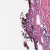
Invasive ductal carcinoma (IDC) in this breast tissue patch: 0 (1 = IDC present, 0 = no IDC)